Chest X-ray. View position: PA
Patient age: 38
Patient sex: M
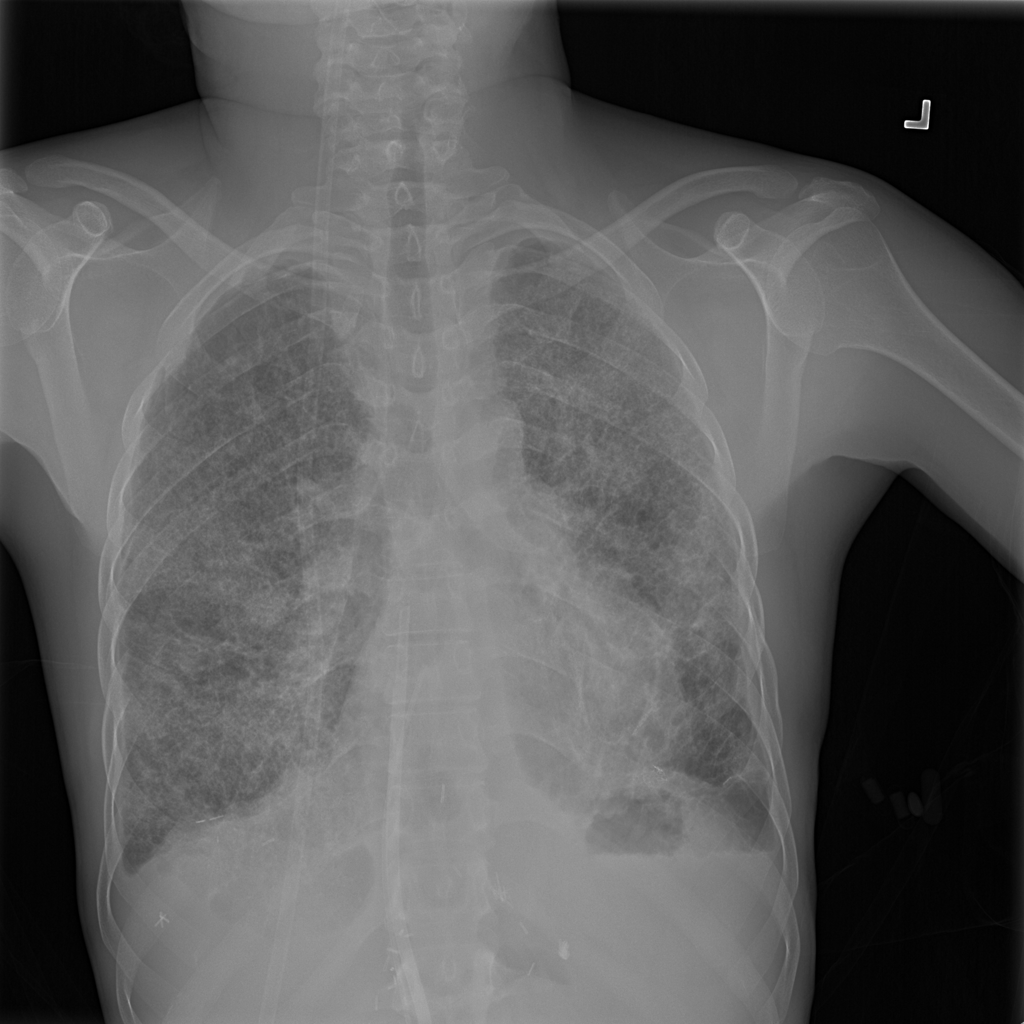
Finding: Pneumothorax